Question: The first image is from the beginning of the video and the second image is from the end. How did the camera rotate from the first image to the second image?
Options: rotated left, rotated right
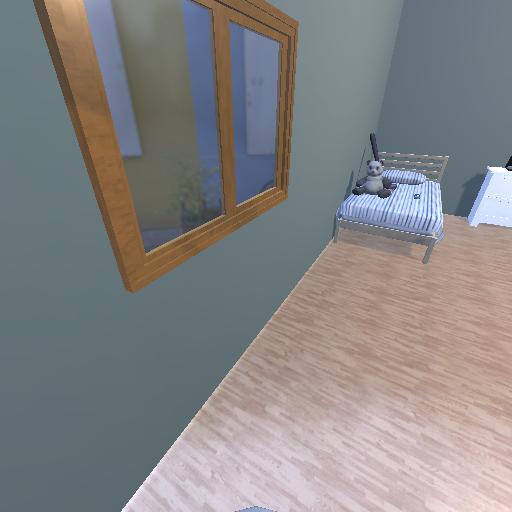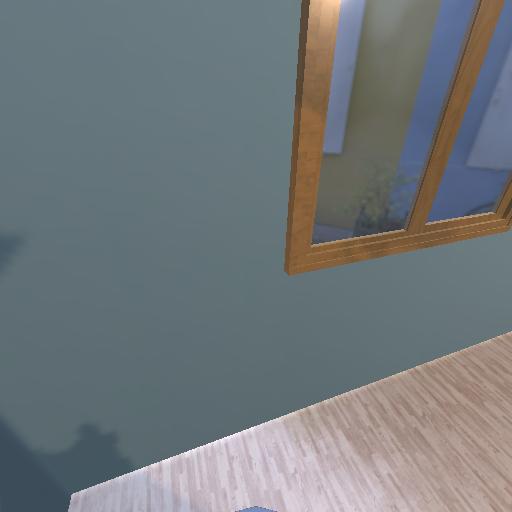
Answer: rotated left